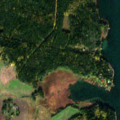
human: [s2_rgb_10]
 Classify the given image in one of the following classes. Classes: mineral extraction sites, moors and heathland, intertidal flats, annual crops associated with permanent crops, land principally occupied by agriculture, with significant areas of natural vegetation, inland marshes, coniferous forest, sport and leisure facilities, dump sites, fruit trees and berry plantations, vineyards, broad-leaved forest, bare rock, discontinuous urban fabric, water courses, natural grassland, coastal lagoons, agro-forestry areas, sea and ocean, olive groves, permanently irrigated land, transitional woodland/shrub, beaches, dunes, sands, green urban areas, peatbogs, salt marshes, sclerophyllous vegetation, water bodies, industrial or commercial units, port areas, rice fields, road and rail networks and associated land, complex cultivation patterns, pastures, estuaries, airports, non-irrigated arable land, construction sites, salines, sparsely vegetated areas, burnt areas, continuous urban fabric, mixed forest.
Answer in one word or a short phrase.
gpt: non-irrigated arable land, land principally occupied by agriculture, with significant areas of natural vegetation, coniferous forest, mixed forest, sea and ocean